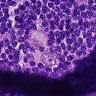
Metastatic tissue present: yes